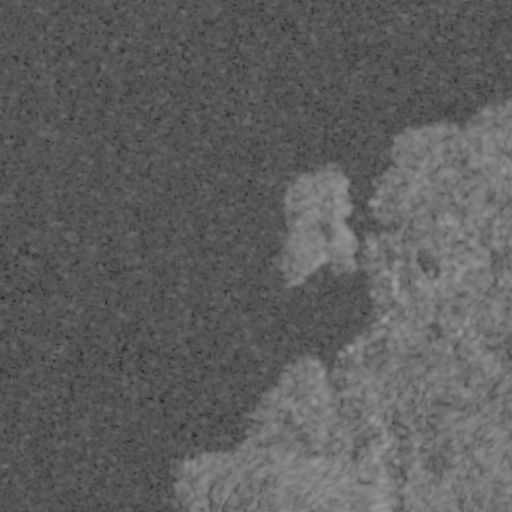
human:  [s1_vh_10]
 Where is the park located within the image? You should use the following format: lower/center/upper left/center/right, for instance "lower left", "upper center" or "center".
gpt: The park is located in the center right of the image.
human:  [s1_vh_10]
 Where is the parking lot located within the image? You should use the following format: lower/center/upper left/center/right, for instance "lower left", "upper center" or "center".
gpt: The parking lot is located in the center right of the image.
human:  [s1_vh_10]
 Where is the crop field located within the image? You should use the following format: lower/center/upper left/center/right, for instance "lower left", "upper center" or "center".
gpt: There is no crop field in the image.

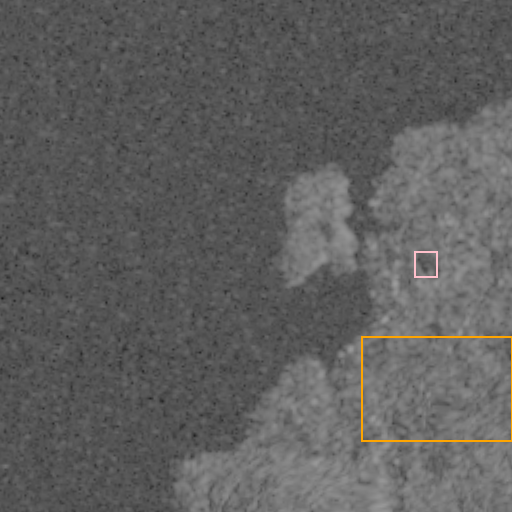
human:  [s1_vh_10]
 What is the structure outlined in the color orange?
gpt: The structure outlined in orange is a crop field.
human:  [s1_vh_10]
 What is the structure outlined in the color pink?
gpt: The structure outlined in pink is a park.
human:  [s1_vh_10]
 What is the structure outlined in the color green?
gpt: There is no green outline.